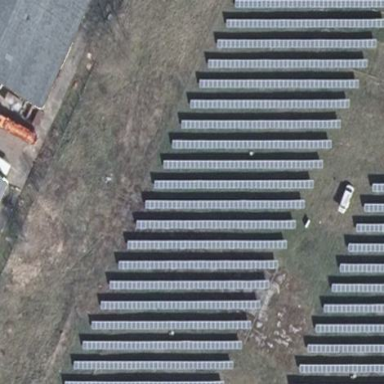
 consisting of solar photovoltaic panels."